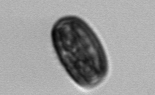
Label: Thalassiosira